Question: i am using aChartEngine for android. i have a problem with the y-axis, when the values reaches 10000 or more, the left digit is disappeared (Check the photo) in the photo the values are 7000-11500 but the values appearing above 10000 are 0000,0500, . . . etc
I would like to set the y-axis labels on the right side of the axis or something like that
can anyone help ?
knowing that i used
'''
renderer.setYLabelsAlign(Align.RIGHT);
'''

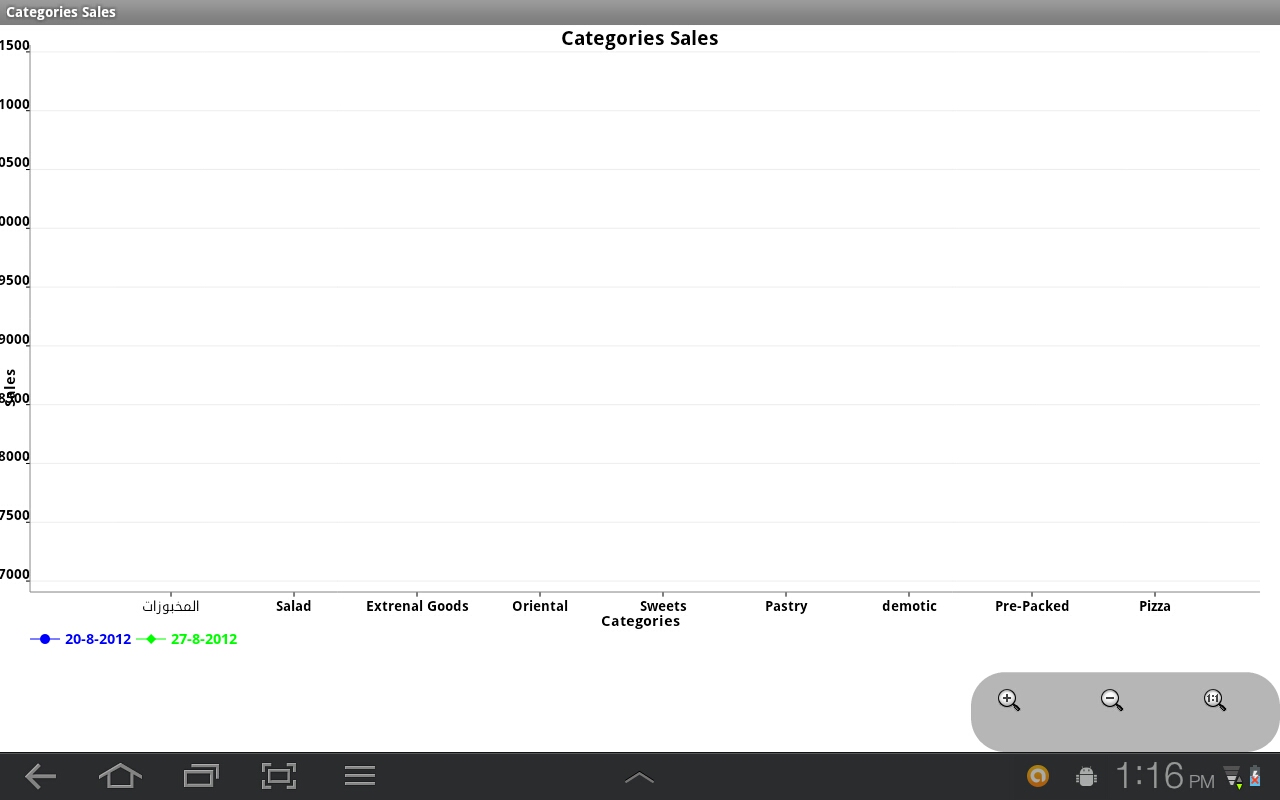
Answer: You can tweak the margins of your chart:
'''
renderer.setMargins(margins);
'''
where margins is an array of '[top, left, bottom, right]'
If you want to set the alignment on the right side of the grid, just set 'Align.LEFT', which means they are align on the left.